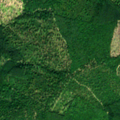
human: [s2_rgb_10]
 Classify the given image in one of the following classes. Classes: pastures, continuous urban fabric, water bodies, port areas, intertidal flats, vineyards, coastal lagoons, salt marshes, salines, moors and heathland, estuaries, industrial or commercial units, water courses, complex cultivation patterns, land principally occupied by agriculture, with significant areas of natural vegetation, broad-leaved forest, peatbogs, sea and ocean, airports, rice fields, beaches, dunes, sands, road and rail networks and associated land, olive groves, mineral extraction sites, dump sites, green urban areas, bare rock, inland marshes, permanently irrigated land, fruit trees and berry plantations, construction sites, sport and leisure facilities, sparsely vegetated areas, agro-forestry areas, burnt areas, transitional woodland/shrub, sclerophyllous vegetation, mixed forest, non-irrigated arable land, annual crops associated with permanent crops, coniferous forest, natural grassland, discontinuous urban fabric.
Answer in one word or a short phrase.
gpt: broad-leaved forest, mixed forest